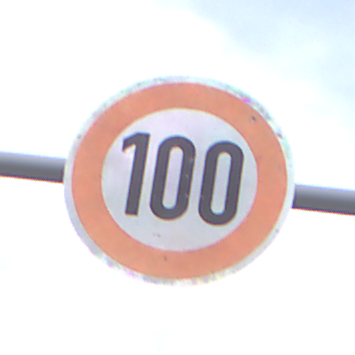
Verkehrszeichen: Geschwindigkeit100
Umgebung: Outdoor, Suburban
Tageszeit: MorningAfternoon
Wetter: PartlyCloudy
Licht: Natural
Jahreszeit: NotSpecified
Kontrast: LowContrast